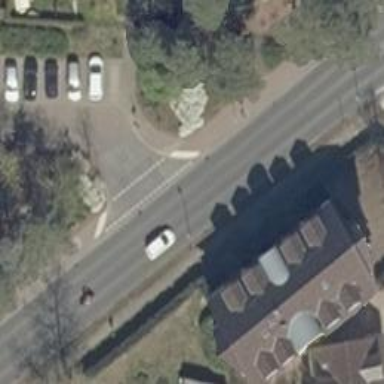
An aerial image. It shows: Road with "give way" sign.